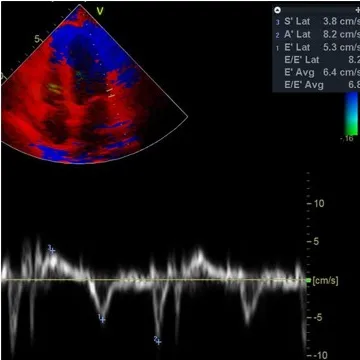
Echocardiogram showing pericardial effusion and constrictive physiology. Annulus inversus findings showing.
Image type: radiology (ultrasound)